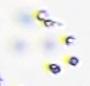
Label: Phaeocystis